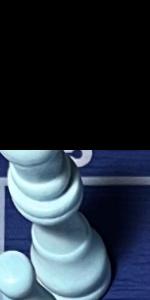
Label: King_White